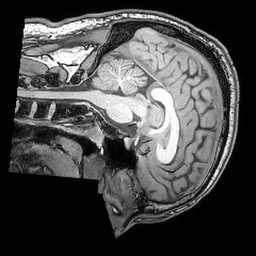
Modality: T1w
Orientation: sagittal
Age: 33
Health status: ill
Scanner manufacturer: philips
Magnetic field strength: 3 T
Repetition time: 0.007 s
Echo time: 0.003501 s